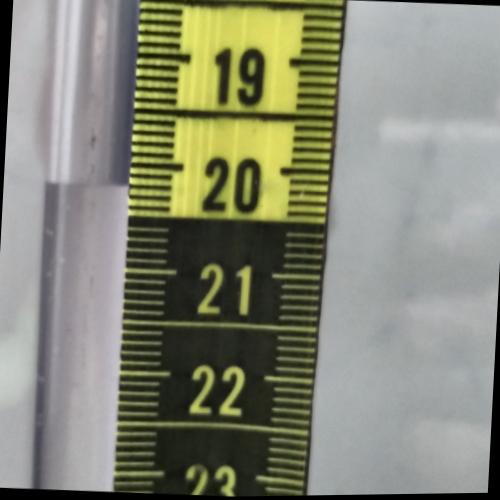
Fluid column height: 20.2 cm